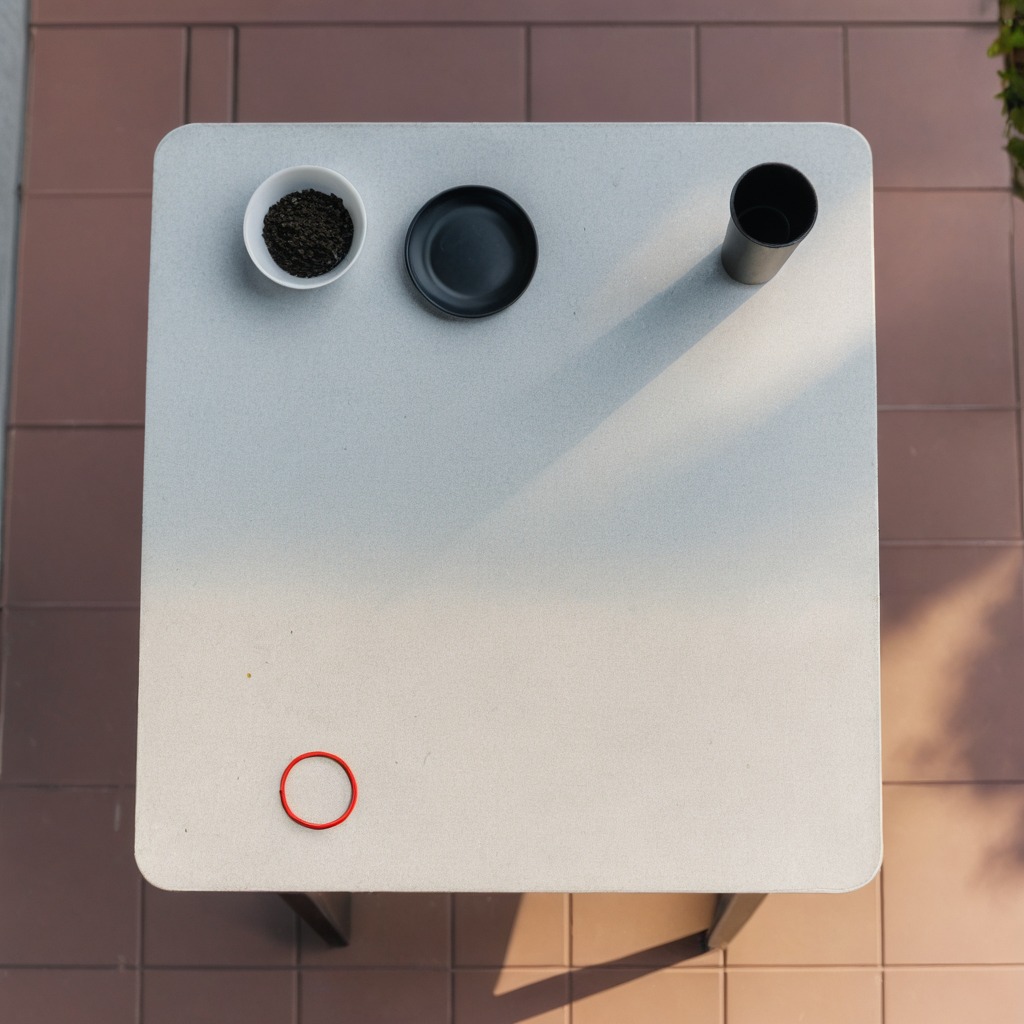
A rubber O-ring is lying on the table.